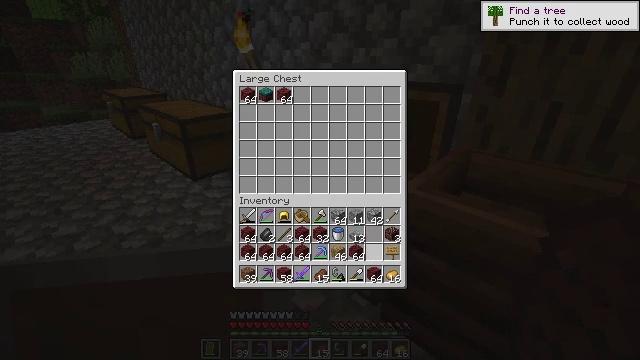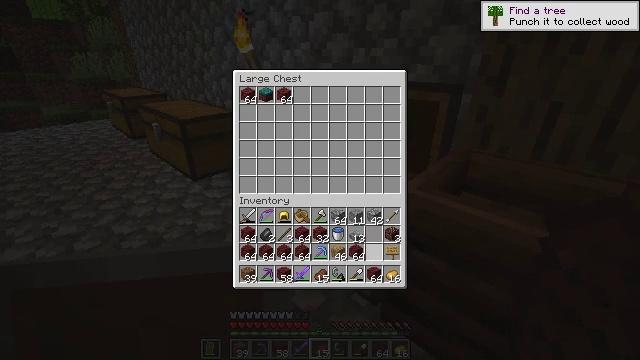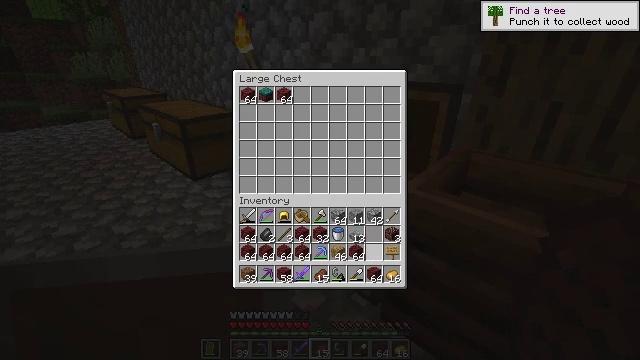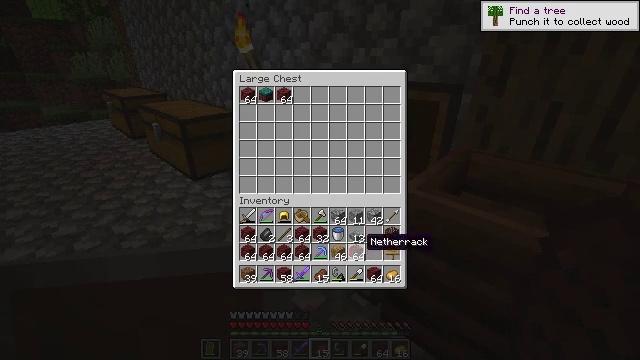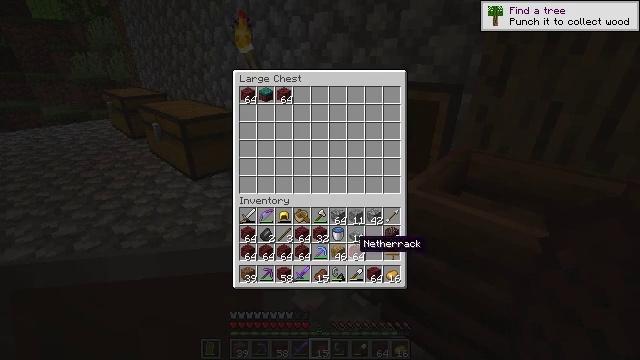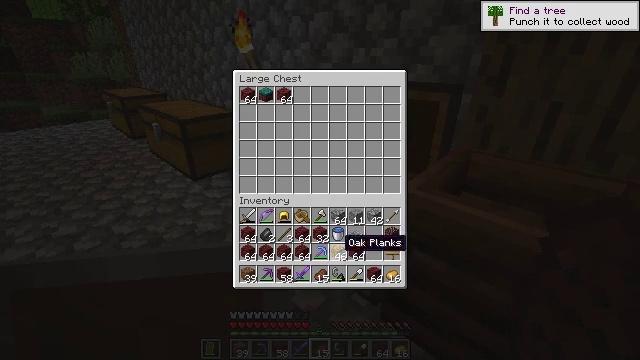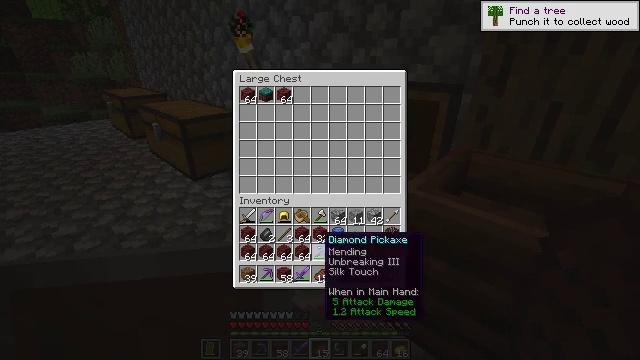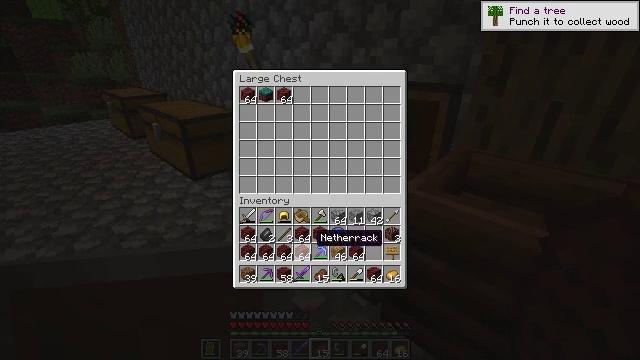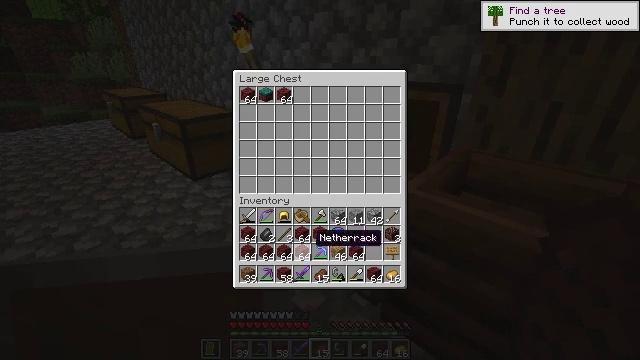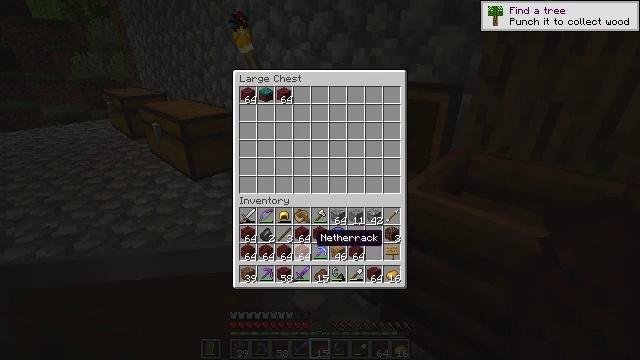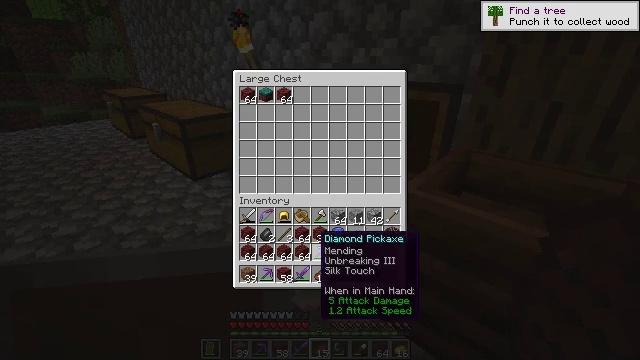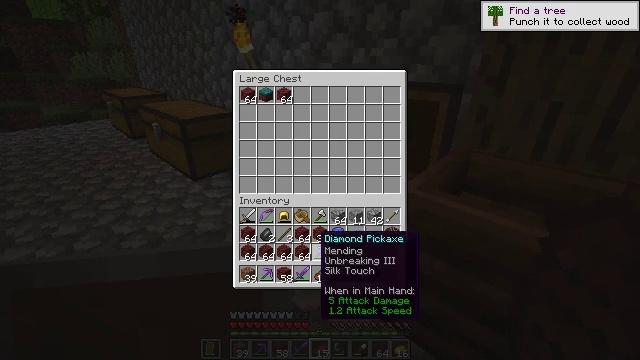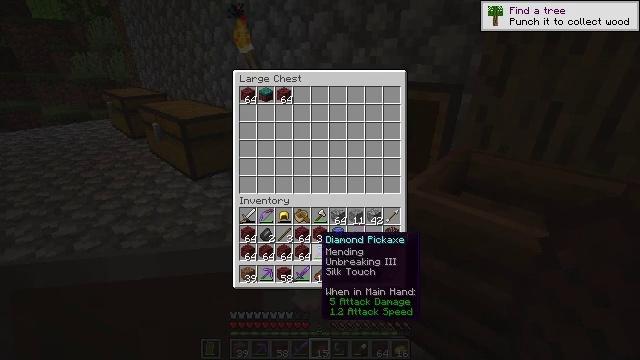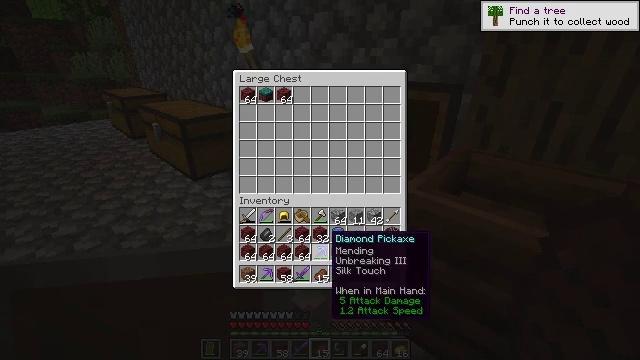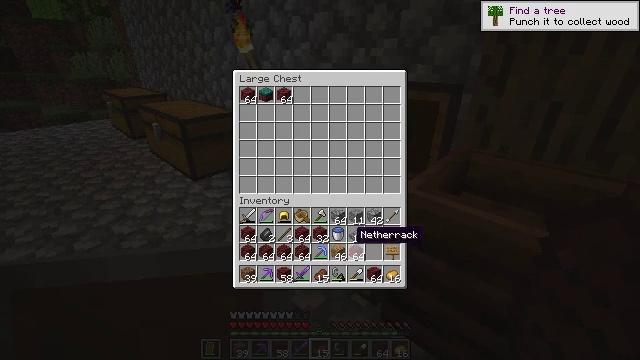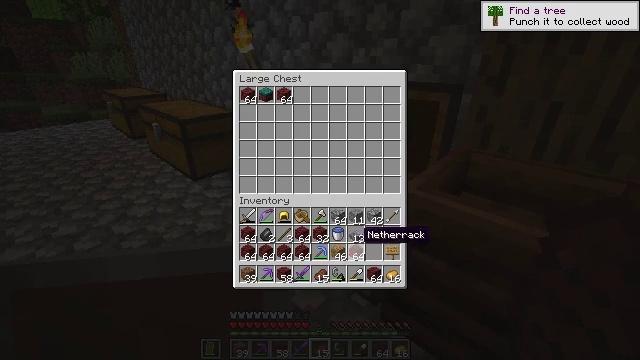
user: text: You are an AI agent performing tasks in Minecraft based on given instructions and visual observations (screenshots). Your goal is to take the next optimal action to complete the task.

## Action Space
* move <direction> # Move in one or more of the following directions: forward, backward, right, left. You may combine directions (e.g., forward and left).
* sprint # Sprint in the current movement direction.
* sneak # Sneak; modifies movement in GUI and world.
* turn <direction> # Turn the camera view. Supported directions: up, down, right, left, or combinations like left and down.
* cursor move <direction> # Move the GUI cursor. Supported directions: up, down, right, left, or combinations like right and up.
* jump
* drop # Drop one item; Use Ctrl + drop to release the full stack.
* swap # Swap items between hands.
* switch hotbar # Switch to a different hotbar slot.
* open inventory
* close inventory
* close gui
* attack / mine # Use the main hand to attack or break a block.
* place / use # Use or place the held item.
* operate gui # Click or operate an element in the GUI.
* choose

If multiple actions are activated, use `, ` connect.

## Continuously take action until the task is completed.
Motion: motion action
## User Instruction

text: Open a crafting table to get gold nugget.
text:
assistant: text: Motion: attack / mine
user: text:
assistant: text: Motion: attack / mine
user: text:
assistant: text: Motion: no_op
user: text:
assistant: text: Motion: turn left
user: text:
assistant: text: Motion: turn left
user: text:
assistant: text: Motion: turn left
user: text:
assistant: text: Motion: turn left
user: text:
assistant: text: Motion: no_op
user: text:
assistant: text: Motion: no_op
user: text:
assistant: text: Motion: no_op
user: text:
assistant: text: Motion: no_op
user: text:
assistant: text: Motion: no_op
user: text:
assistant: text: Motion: turn right
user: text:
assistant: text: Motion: turn right
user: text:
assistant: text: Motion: no_op
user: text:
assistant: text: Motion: no_op
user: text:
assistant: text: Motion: no_op
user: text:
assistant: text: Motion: no_op
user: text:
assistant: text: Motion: no_op
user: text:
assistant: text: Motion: no_op
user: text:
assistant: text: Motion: no_op
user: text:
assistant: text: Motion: no_op
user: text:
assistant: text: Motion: no_op
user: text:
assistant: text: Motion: attack / mine
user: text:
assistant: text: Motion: attack / mine
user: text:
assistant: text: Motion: no_op
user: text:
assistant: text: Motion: turn left
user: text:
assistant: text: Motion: turn left
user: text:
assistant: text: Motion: sneak, turn left
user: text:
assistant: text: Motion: sneak, turn left